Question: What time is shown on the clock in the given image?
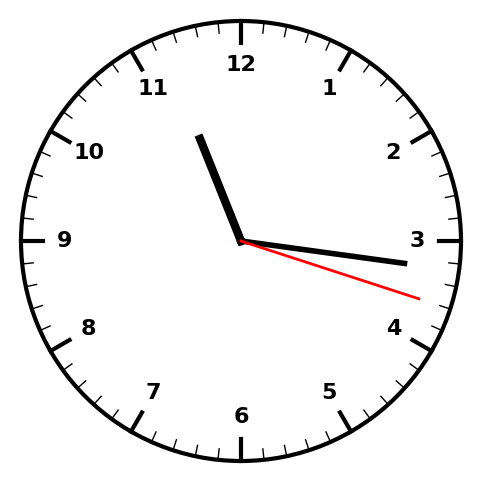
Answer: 11:16:18